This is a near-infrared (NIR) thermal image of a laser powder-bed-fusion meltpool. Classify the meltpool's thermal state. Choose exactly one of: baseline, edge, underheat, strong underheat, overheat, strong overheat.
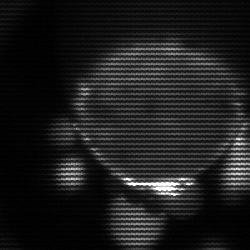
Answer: edge